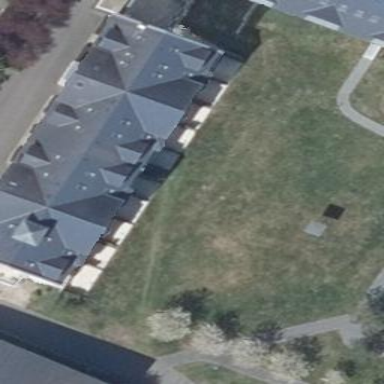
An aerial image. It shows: Hotel building with gabled roof.